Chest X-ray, AP view. Patient: 44 years old, sex M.
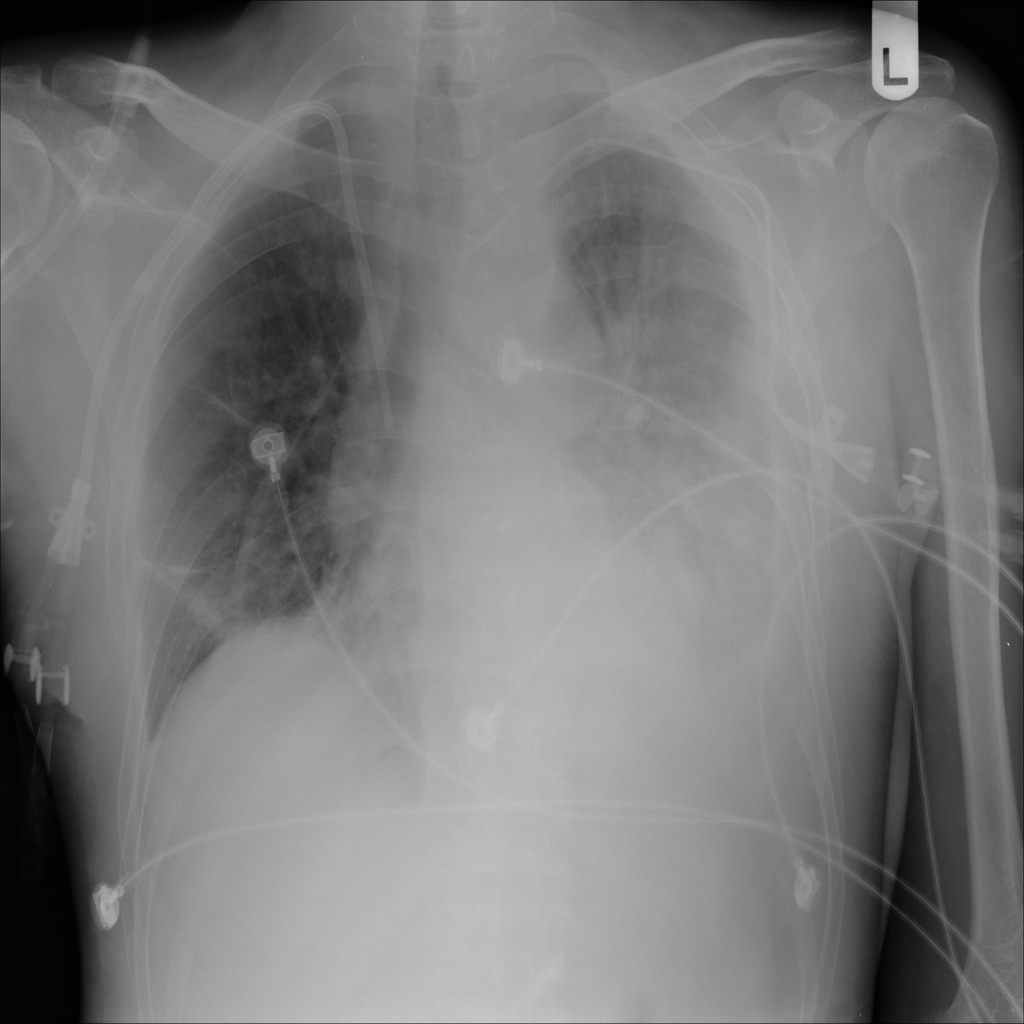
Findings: Atelectasis, Effusion